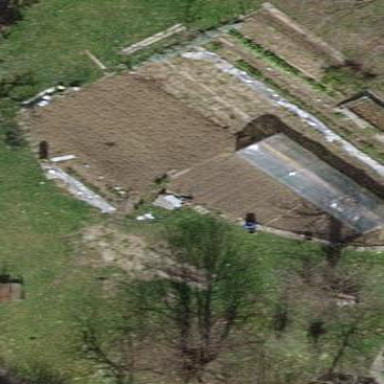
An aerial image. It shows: Greenhouse used for horticulture.